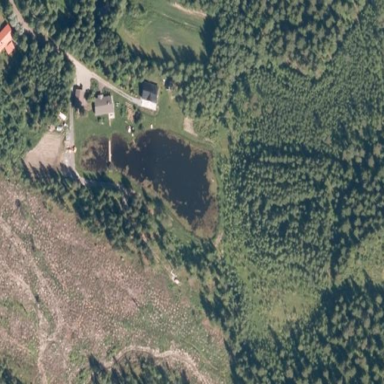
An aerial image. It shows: Peaceful pond surrounded by nature.